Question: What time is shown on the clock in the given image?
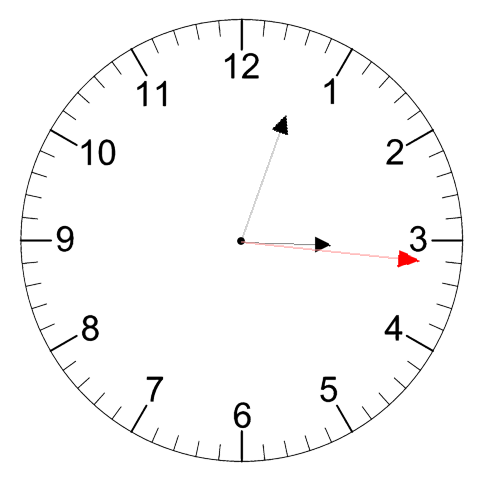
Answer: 03:03:16